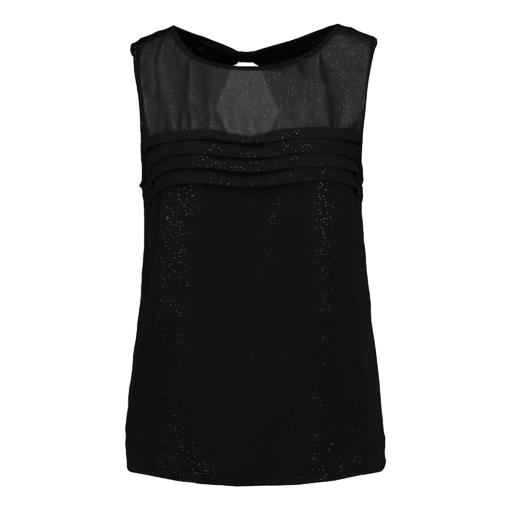
black sleeveless high-low top only macy, black romy pleat-front top, black pleated insert t-shirt, white background